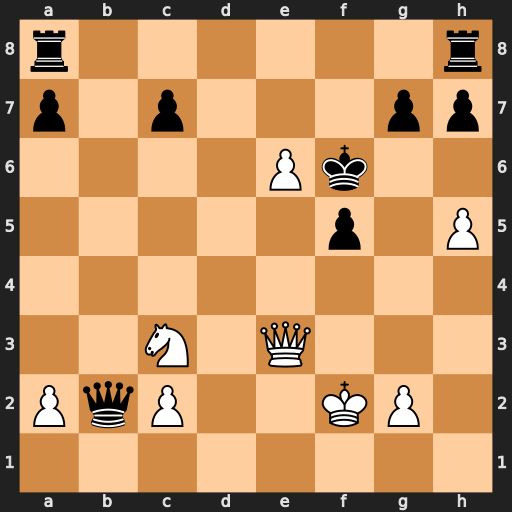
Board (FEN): r6r/p1p3pp/4Pk2/5p1P/8/2N1Q3/PqP2KP1/8
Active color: w
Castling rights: -
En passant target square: -
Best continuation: Nd5#